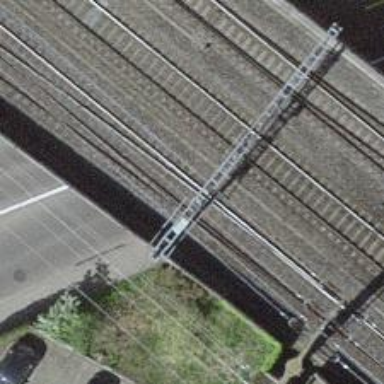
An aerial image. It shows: Single railway track with electrification through contact line.